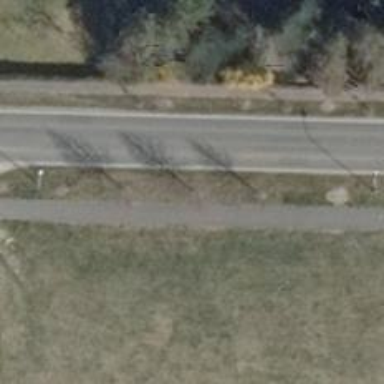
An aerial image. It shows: Avenue lined with trees.